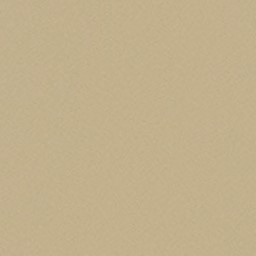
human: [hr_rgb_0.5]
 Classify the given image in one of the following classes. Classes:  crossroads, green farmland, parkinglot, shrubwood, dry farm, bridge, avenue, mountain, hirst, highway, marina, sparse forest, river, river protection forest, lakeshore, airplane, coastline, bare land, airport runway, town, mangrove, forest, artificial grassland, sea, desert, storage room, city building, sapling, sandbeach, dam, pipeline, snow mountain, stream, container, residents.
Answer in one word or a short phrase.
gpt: desert